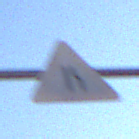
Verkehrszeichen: EinseitigVerengteFahrbahnRechts
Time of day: MorningAfternoon
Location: Outdoor (Nature)
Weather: Clear
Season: NotSpecified
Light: Natural